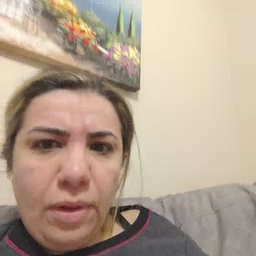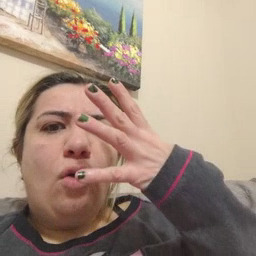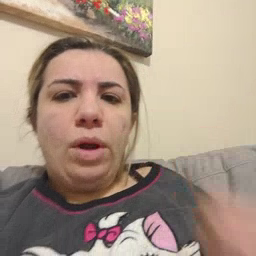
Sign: wet